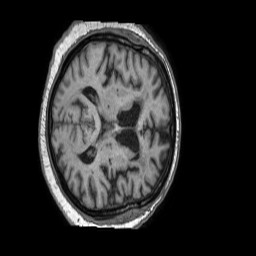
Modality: T1w
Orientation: axial
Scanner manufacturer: philips
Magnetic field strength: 1.5 T
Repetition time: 0.007307 s
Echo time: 0.003352 s